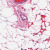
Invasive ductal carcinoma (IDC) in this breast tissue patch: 0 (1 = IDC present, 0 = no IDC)